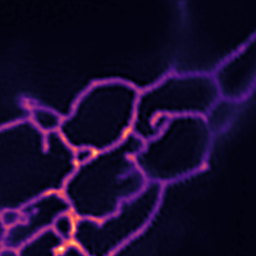
Label: Super-resolution ER image